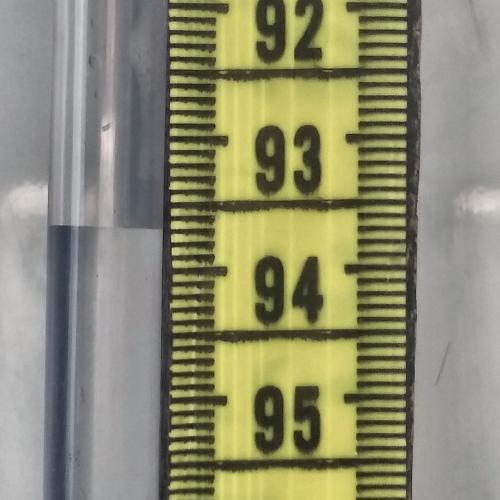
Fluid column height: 93.7 cm